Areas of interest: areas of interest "Leha·Future Youth Power Center"
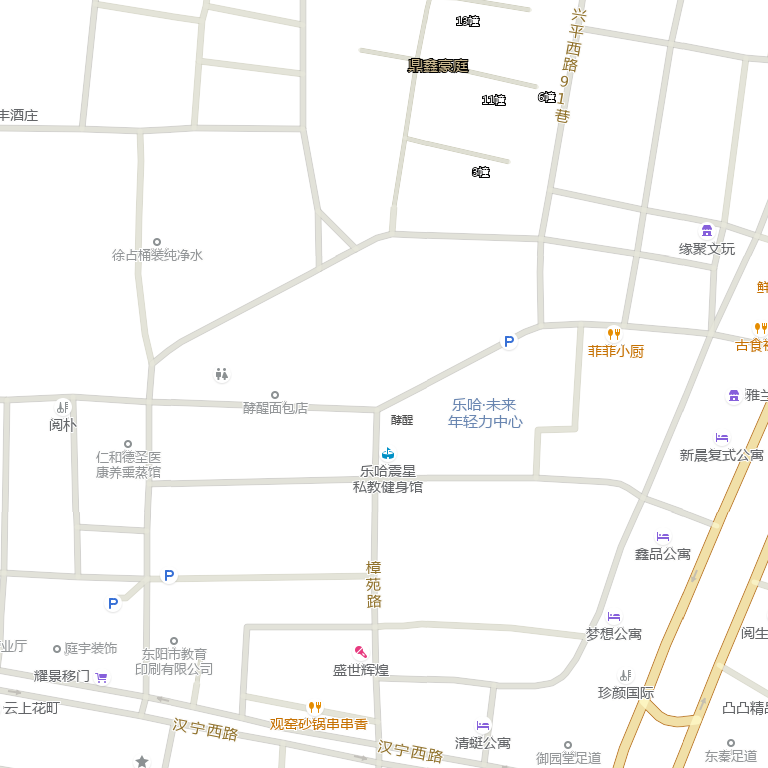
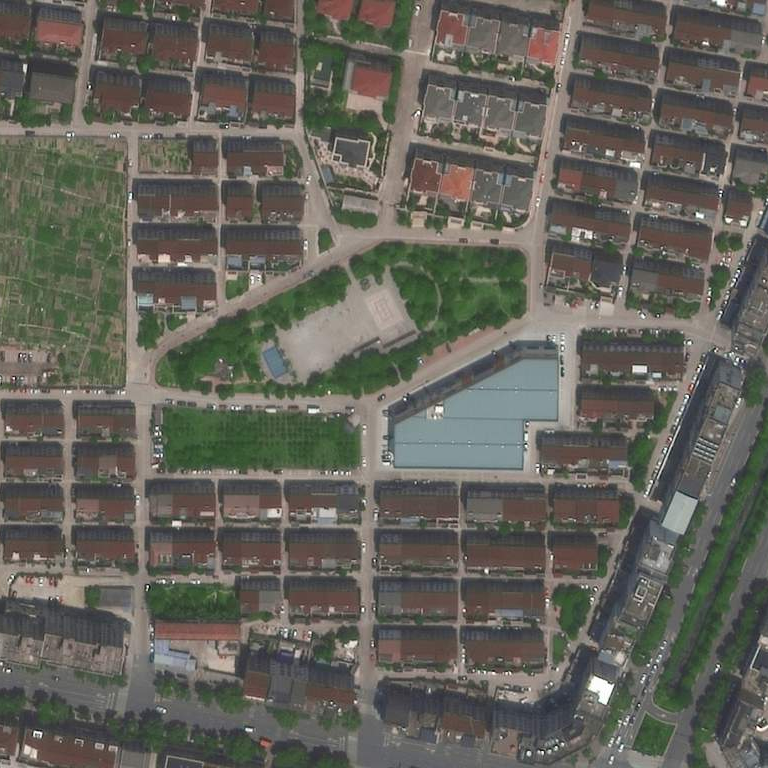